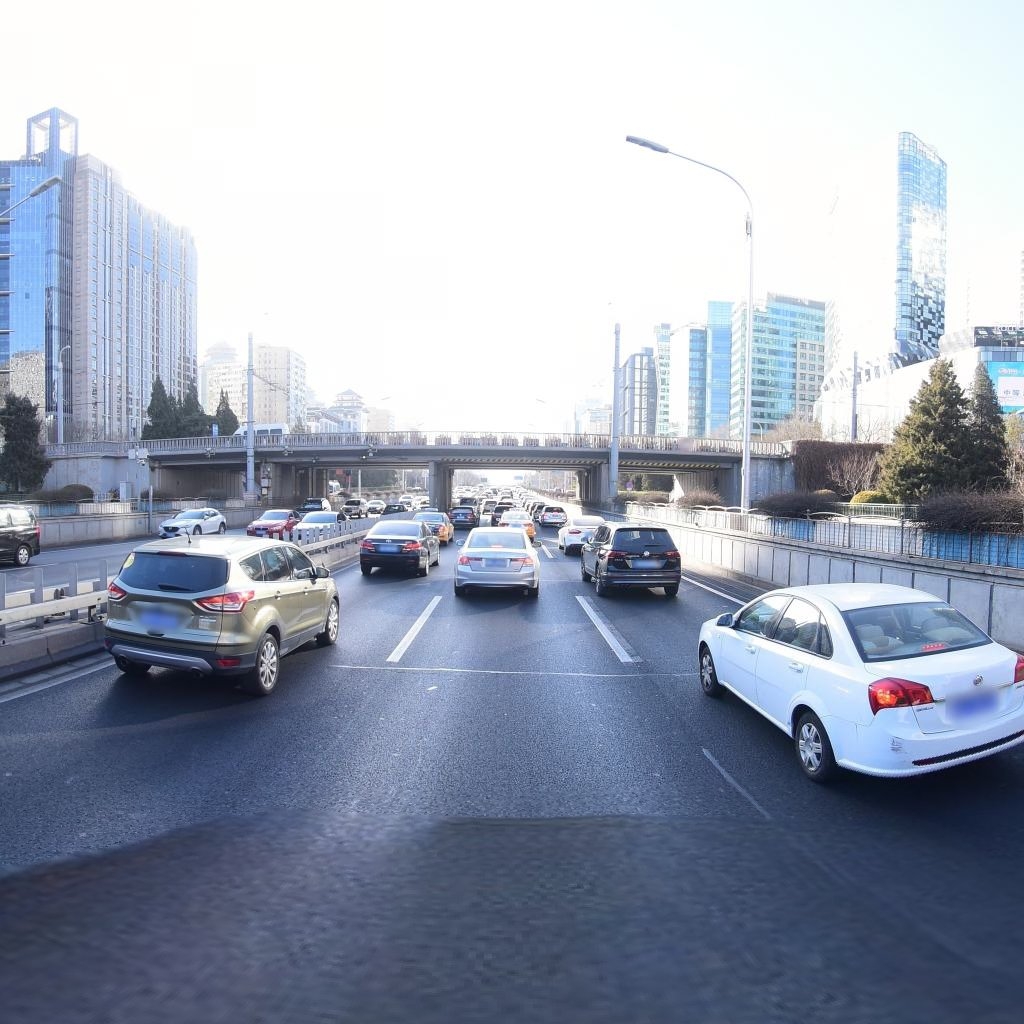
Region: Dongcheng
Road damage annotations: transverse patch, transverse patch, longitudinal patch